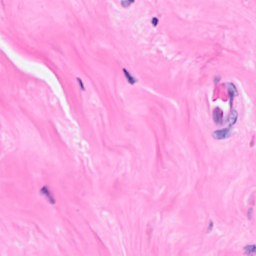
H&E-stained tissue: Breast